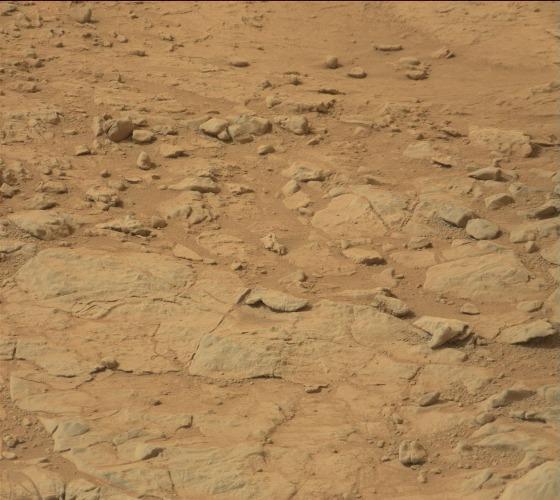
Terrain classes present: Bedrock, Gravel / Sand / Soil, Rock, Shadow